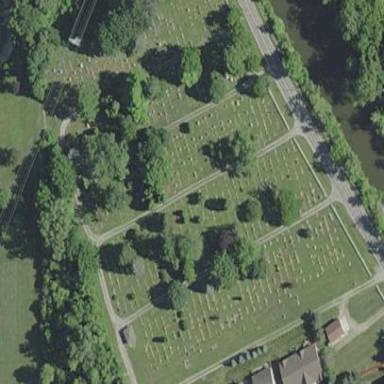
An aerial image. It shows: Cemetery.